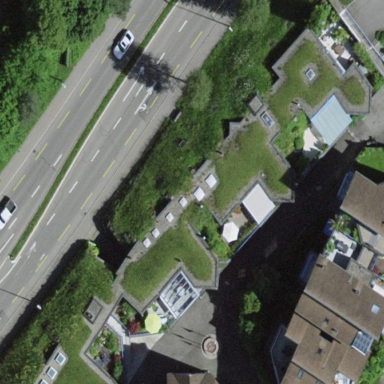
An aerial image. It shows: Building with apartments and flat roof.